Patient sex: F
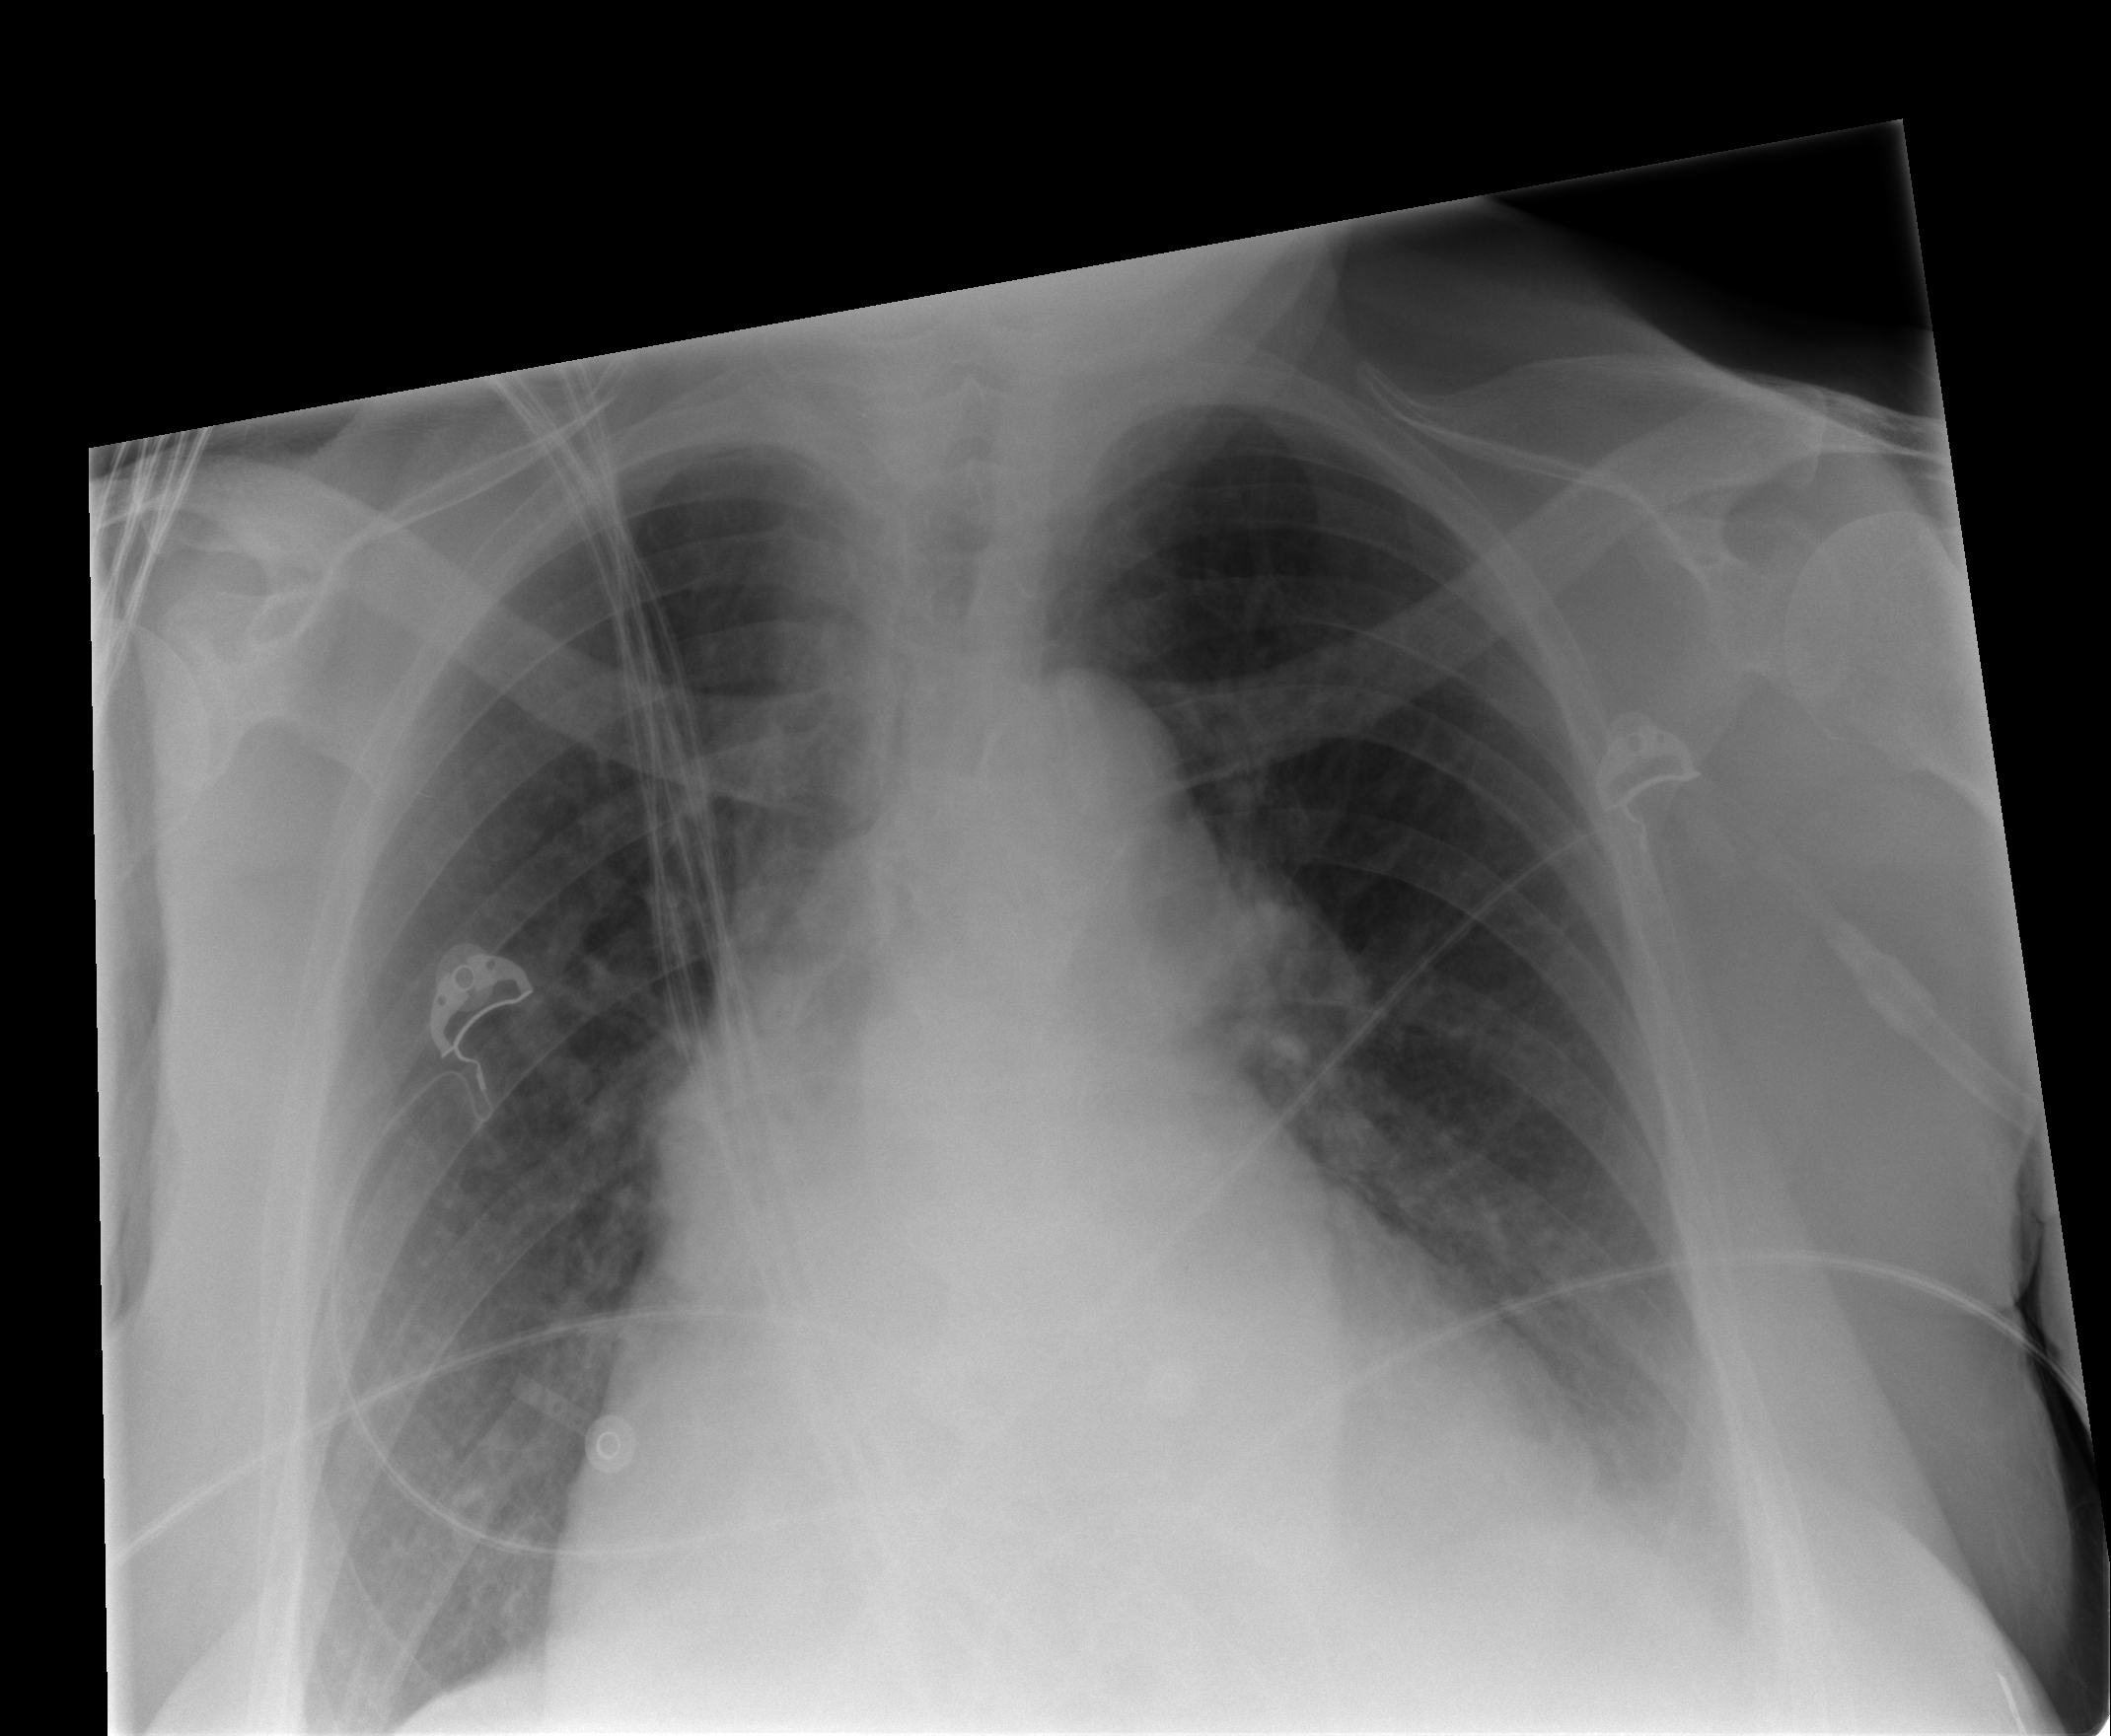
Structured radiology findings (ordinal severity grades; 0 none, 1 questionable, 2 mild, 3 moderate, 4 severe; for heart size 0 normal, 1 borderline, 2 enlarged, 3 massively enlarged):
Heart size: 2
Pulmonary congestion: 0
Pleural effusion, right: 0
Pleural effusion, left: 1
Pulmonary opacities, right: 0
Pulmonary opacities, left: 0
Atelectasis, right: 1
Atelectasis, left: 2